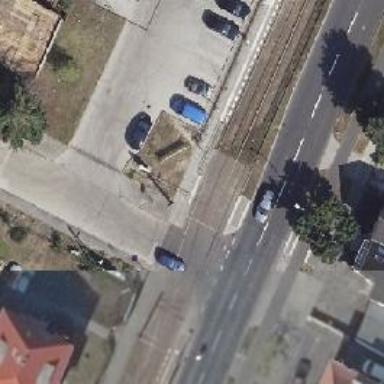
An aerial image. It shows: Unmarked road crossing.